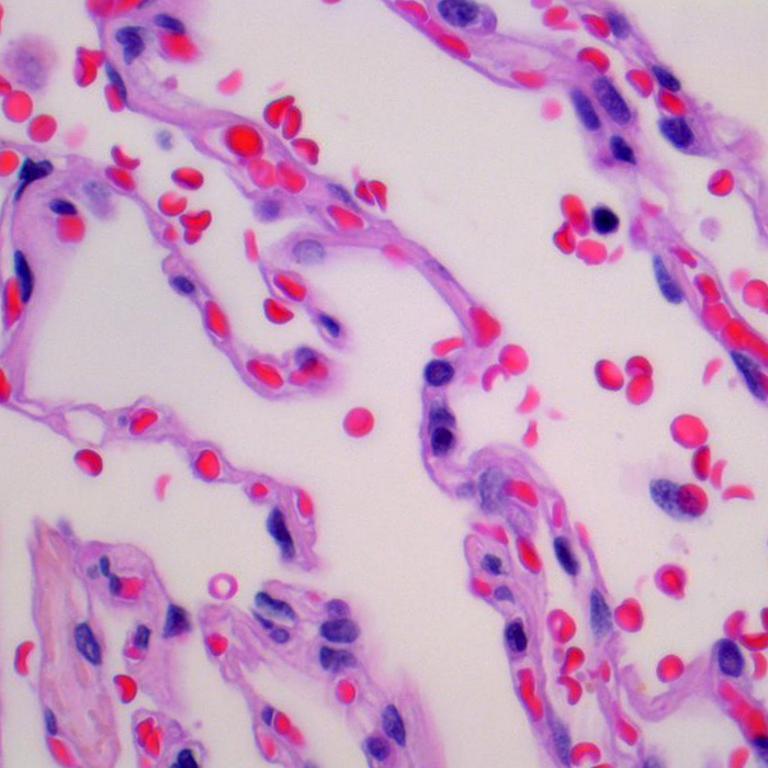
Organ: lung
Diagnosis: benign